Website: macys
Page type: customer-info-address
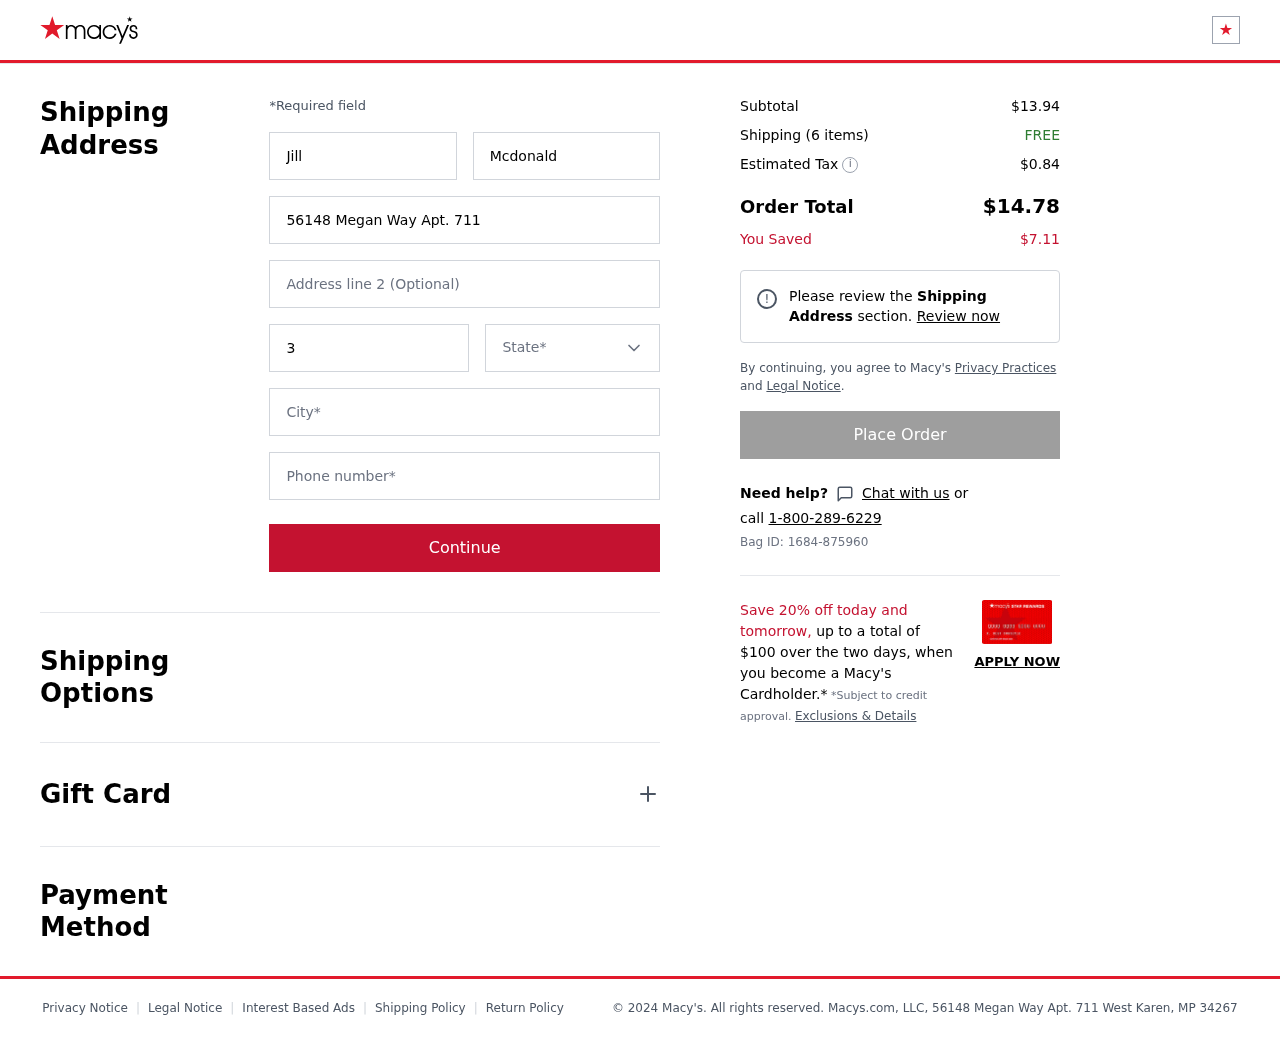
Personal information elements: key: PII_CITY
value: West Karen
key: PII_FIRSTNAME
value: Jill
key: PII_LASTNAME
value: Mcdonald
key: PII_PHONE
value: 9458437466
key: PII_POSTCODE
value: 34267
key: PII_STATE
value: MP
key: PII_STREET
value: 56148 Megan Way Apt. 711
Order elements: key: ORDER_SUBTOTAL
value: $13.94
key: ORDER_NUM_ITEMS
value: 6
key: ORDER_SHIPPING_COST
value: FREE
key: ORDER_TAX
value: $0.84
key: ORDER_TOTAL
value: $14.78
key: ORDER_SAVINGS
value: $7.11
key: ORDER_BAG_ID
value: Bag ID: 1684-875960